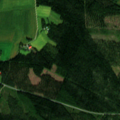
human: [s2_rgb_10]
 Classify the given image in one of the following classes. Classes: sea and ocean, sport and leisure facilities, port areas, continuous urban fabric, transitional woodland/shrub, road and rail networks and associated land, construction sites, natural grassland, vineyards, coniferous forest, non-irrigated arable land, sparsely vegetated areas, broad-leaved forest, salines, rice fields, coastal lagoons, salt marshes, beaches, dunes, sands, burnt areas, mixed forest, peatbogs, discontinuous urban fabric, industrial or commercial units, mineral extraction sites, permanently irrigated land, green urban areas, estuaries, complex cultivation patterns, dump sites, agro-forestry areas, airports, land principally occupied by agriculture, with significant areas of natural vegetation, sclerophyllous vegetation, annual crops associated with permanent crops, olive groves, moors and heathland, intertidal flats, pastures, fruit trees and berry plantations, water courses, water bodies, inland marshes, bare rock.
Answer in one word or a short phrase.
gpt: non-irrigated arable land, coniferous forest, mixed forest